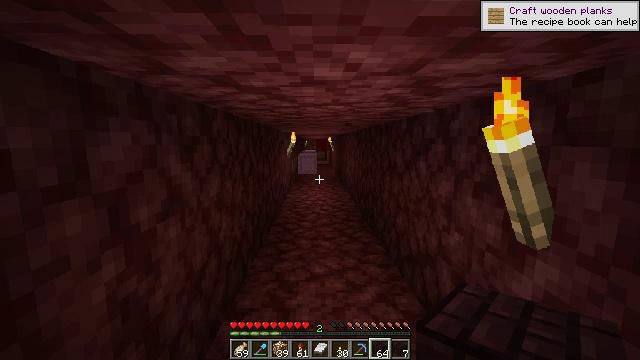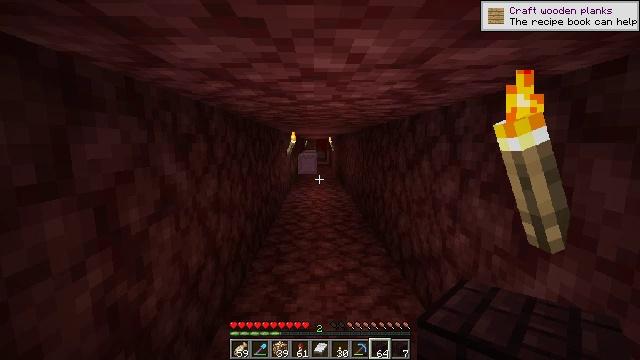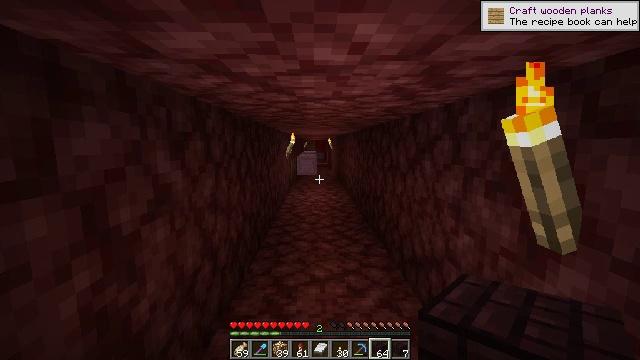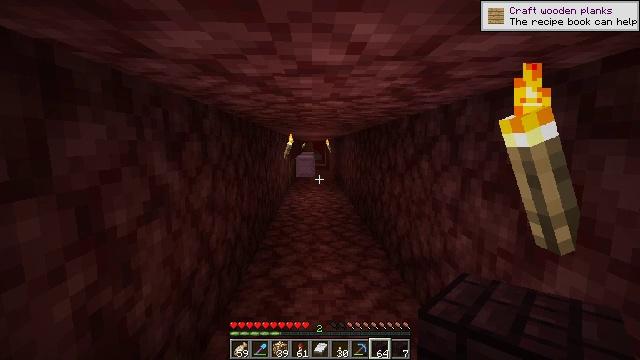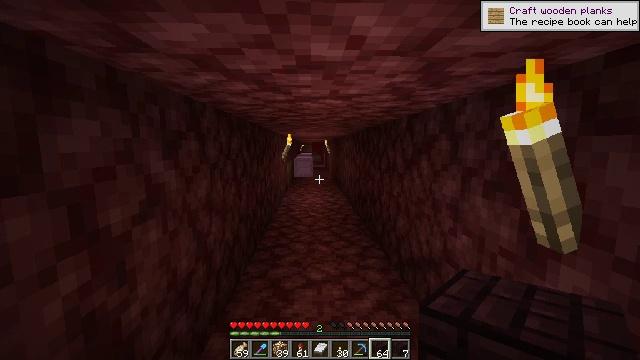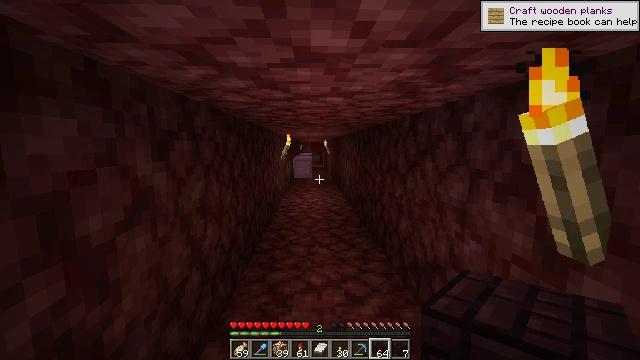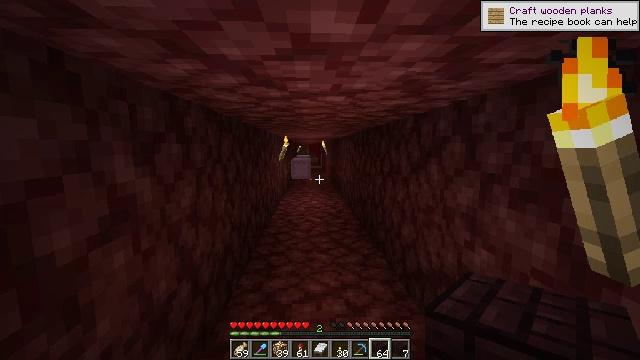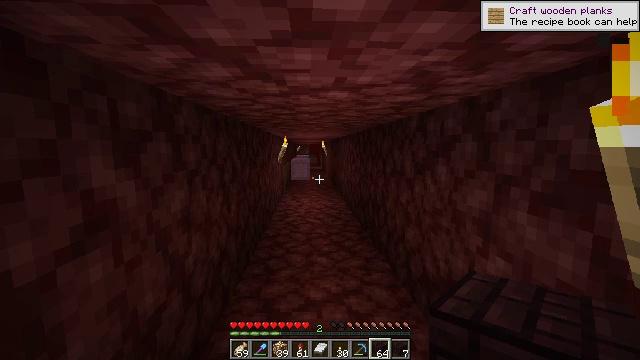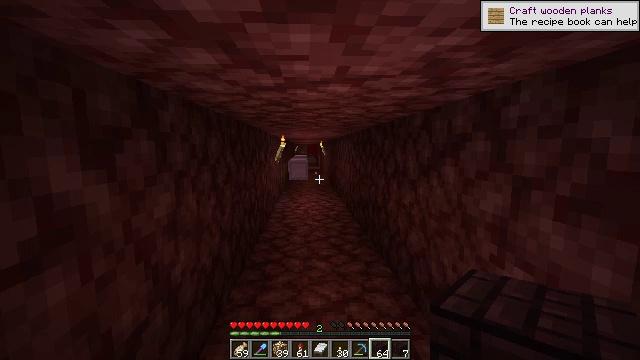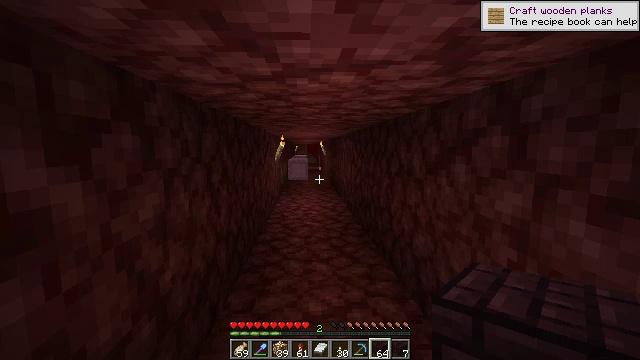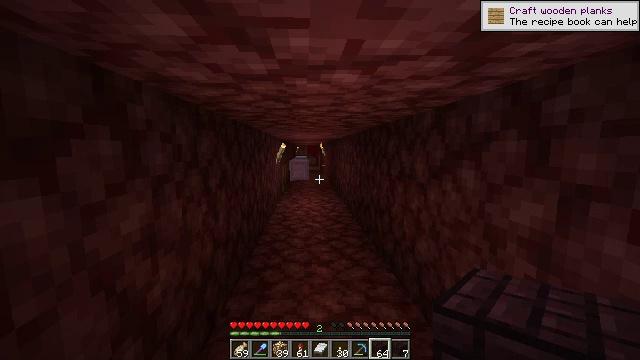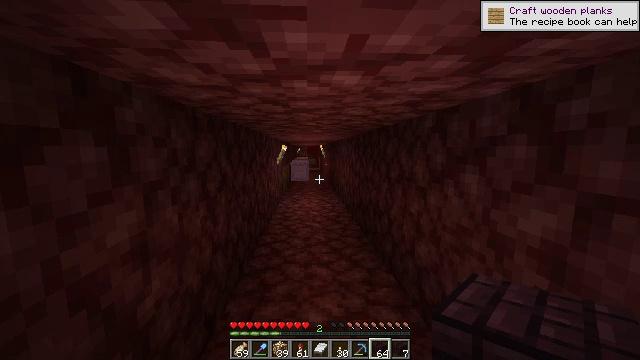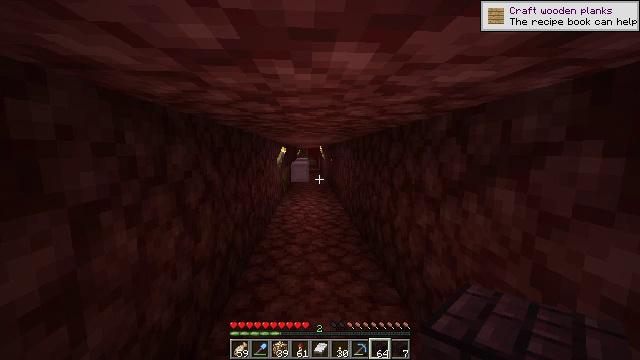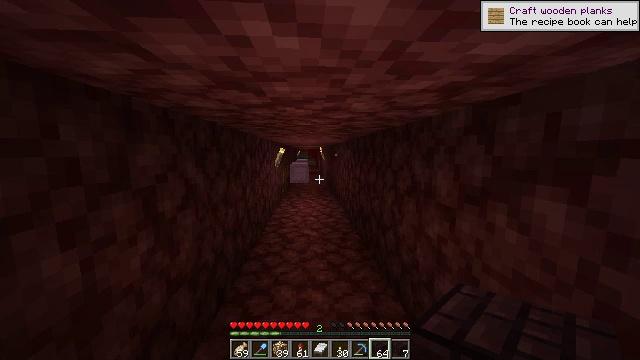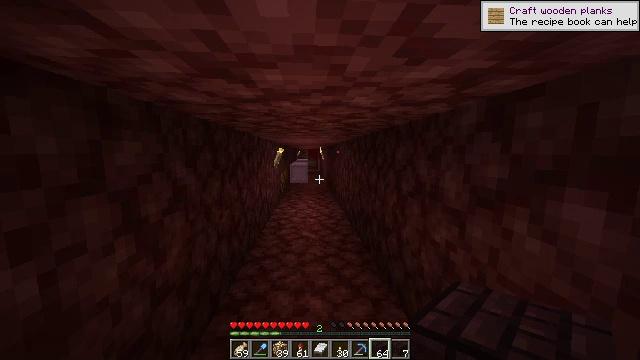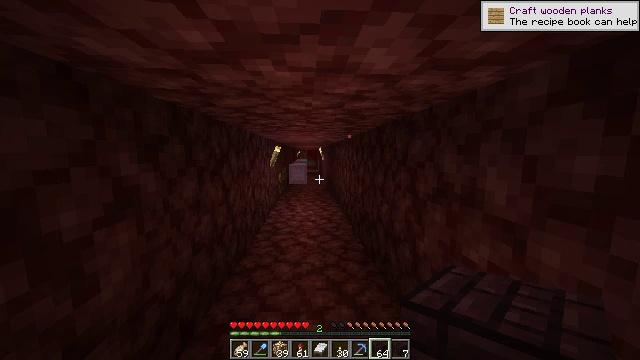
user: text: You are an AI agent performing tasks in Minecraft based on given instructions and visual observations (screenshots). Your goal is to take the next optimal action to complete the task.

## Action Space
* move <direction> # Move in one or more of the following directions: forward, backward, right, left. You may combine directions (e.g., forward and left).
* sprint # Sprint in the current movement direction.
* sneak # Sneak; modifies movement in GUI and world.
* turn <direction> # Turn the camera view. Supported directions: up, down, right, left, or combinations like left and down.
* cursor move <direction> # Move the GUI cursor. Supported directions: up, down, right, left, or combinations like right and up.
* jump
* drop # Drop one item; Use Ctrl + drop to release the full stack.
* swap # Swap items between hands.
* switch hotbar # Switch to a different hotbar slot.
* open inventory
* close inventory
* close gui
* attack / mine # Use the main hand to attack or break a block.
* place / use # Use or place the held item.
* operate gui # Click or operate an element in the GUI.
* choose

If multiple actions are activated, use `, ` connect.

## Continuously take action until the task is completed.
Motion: motion action
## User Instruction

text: Craft a nether brick slab.
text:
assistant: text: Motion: no_op
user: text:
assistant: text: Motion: no_op
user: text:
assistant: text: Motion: no_op
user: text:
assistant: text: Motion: no_op
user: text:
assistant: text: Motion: move forward
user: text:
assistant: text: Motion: move forward
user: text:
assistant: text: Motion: move forward
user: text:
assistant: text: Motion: no_op
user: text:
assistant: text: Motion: move forward
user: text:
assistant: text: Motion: move forward
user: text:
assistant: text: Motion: move forward
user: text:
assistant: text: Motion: move forward
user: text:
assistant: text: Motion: move forward
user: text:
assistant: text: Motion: move forward
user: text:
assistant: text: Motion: move forward
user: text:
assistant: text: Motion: move forward
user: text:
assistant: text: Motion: move forward
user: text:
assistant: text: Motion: move forward
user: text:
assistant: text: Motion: move forward
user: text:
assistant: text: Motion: move forward
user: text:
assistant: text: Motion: move forward
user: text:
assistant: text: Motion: move forward
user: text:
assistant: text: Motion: move forward
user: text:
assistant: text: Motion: move forward
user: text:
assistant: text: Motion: move forward
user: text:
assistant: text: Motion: move forward
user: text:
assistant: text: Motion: move forward
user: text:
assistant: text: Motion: move forward
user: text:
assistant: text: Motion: move forward
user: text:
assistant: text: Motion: move forward